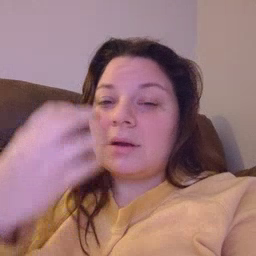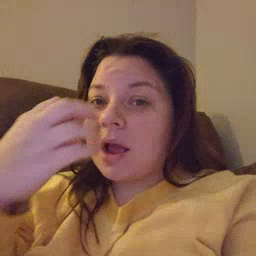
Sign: clown